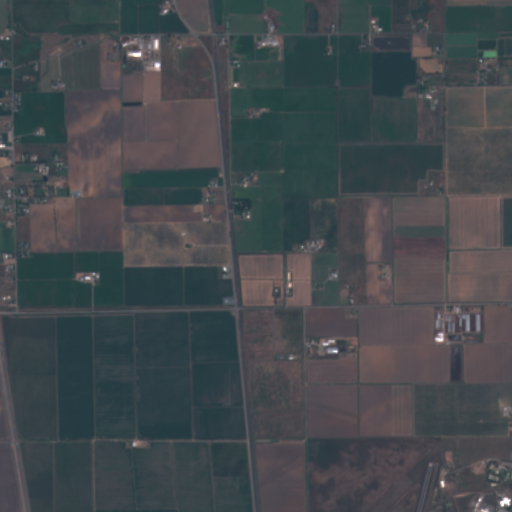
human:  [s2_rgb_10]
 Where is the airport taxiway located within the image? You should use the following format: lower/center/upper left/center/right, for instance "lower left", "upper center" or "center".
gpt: The airport taxiway is located in the lower right of the image.
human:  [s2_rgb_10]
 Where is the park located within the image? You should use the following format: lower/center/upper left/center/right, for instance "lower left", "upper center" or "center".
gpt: The park is located in the lower right of the image.
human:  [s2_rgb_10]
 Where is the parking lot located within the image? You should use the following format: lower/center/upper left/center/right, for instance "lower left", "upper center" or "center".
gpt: The parking lot is located in the lower right of the image.
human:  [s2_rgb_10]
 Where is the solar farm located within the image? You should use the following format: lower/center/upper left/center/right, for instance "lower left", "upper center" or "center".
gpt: The solar farm is located in the upper right of the image.
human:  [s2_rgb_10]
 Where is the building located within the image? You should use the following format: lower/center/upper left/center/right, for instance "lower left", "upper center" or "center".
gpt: The building is located in the lower right of the image.
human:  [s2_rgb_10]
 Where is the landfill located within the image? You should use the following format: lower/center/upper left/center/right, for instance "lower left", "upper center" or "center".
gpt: There is no landfill in the image.